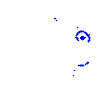
Particle: kaon